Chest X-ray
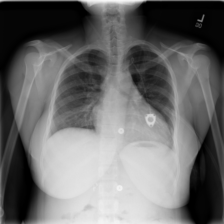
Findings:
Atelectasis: negative
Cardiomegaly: positive
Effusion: negative
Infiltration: positive
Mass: negative
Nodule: negative
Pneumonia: negative
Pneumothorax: negative
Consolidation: negative
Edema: negative
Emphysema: negative
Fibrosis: negative
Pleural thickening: negative
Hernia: negative